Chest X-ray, AP view. Patient: 27 years old, sex F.
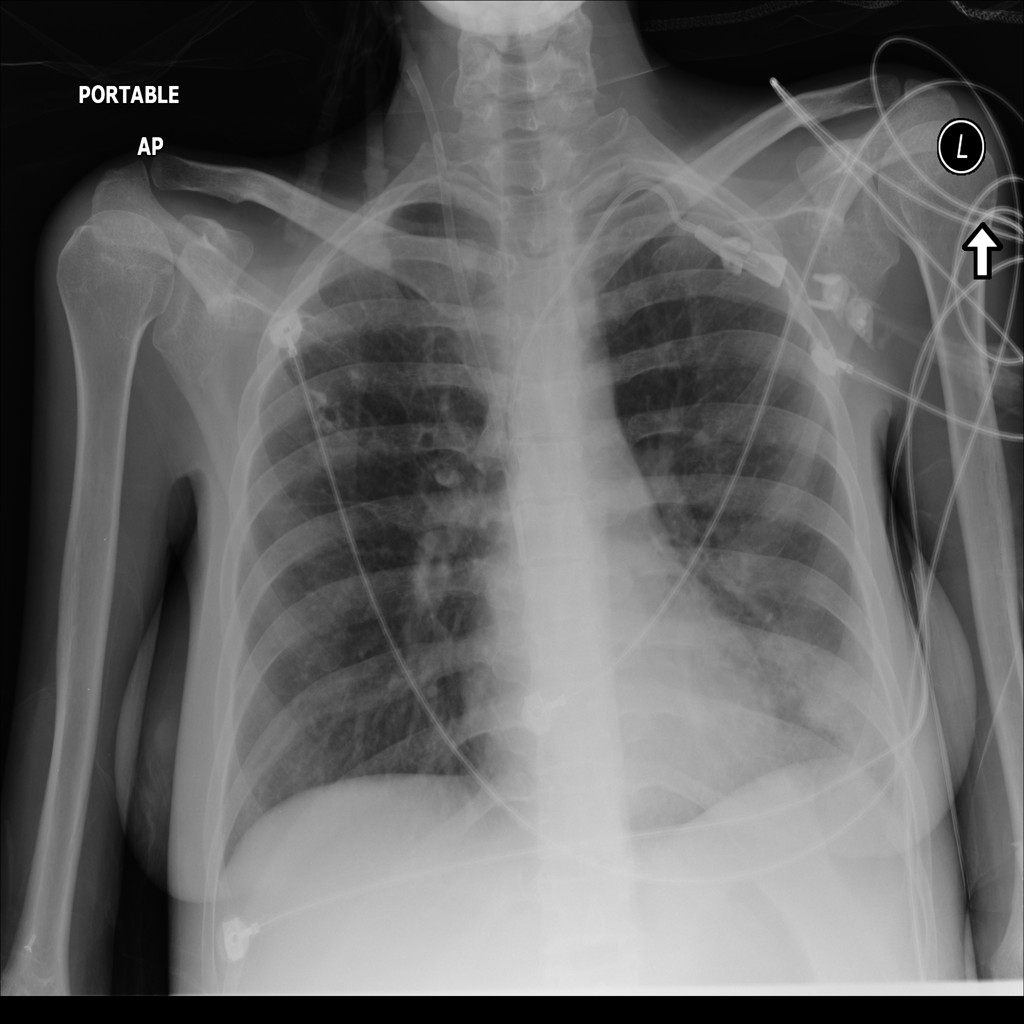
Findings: Consolidation, Nodule